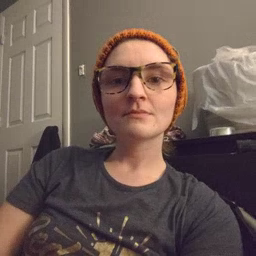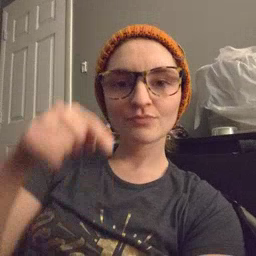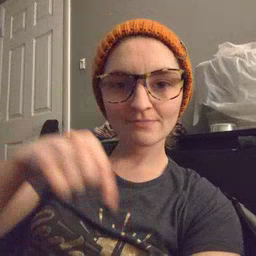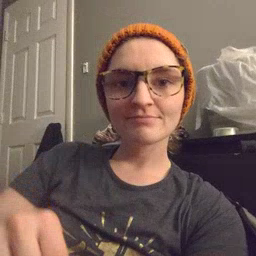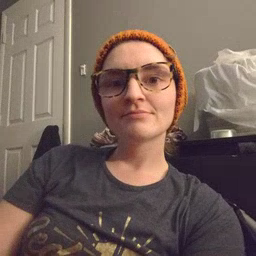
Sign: feet